Field crop: maize
Growth stage: 2
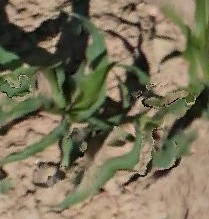
Species: maize